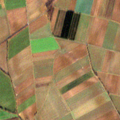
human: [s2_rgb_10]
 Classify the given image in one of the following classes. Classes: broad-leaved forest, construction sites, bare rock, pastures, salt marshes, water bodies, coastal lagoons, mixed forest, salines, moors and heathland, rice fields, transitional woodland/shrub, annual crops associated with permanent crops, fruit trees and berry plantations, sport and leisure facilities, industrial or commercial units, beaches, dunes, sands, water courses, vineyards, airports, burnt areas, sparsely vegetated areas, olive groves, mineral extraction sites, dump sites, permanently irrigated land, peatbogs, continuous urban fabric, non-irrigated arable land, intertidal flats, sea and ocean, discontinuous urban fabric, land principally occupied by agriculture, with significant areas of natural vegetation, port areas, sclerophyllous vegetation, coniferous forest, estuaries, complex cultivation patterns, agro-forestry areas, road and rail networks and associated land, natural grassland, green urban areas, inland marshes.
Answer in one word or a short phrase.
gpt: non-irrigated arable land